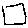
Label: square